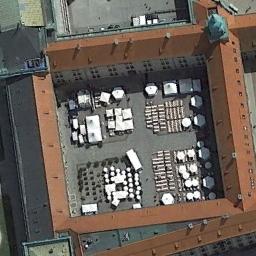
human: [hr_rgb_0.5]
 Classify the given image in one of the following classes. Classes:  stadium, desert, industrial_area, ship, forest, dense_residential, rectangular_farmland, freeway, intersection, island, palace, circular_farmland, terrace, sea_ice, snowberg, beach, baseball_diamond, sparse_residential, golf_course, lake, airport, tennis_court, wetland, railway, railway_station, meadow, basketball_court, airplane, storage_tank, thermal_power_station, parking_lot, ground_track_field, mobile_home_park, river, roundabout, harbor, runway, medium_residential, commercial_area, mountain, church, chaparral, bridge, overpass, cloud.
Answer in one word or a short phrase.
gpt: palace